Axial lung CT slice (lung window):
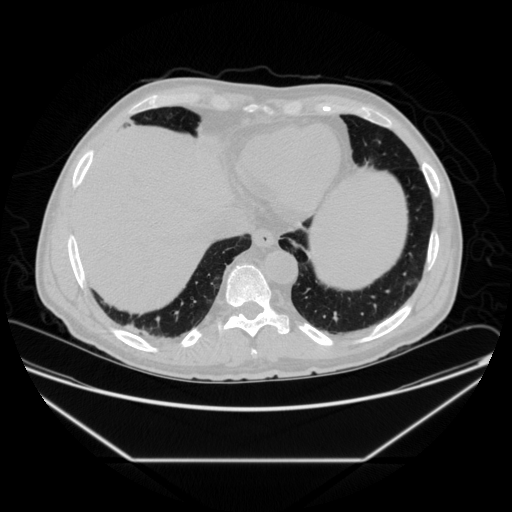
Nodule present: no